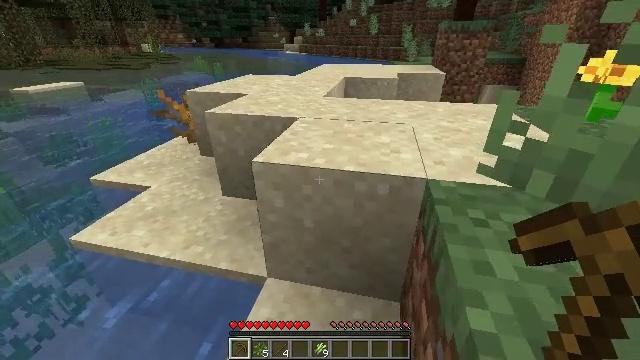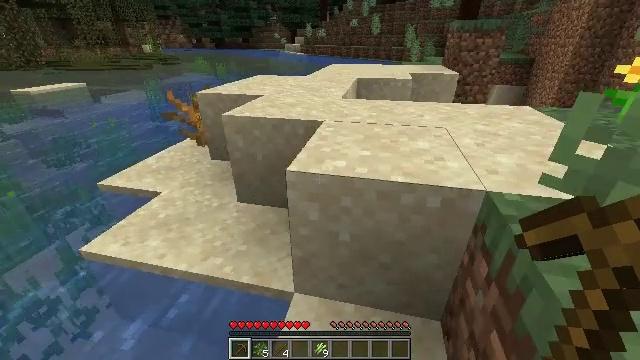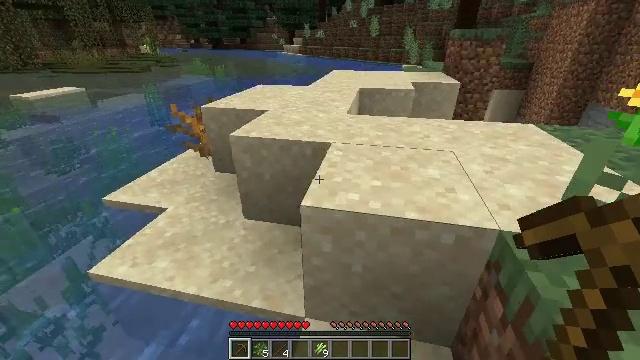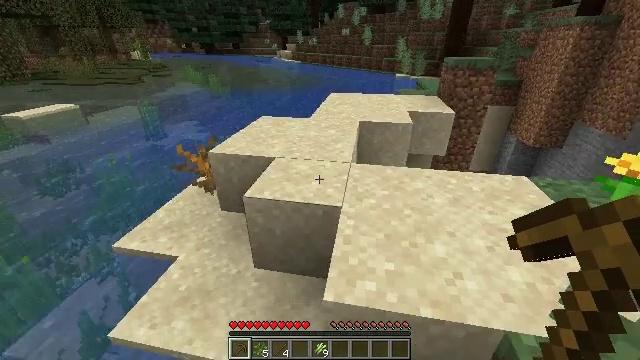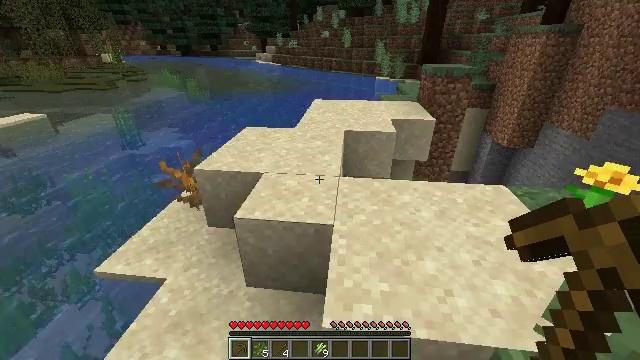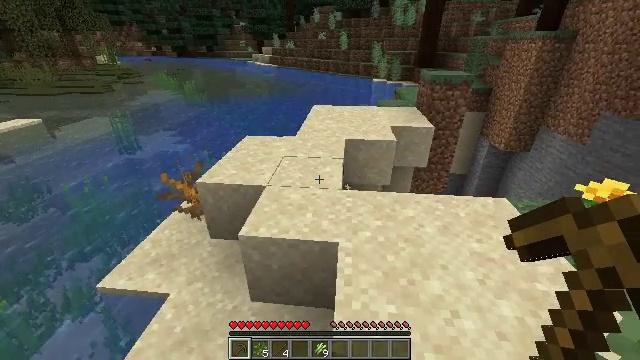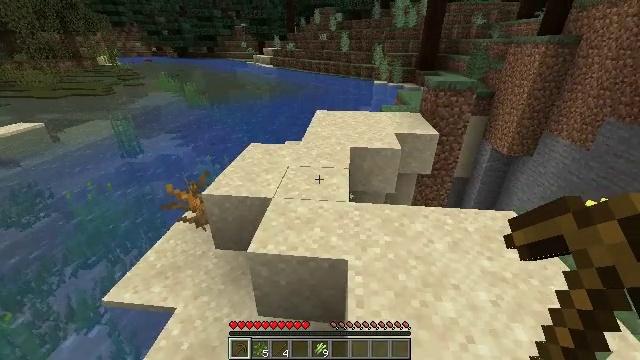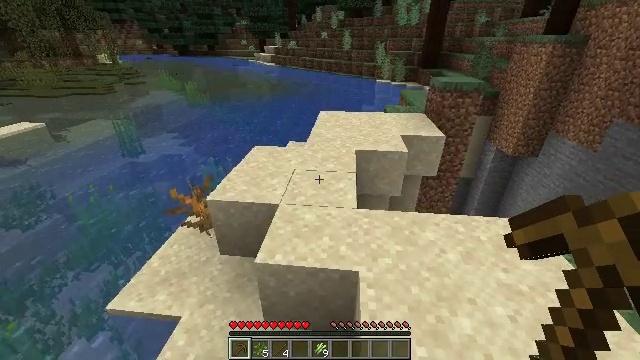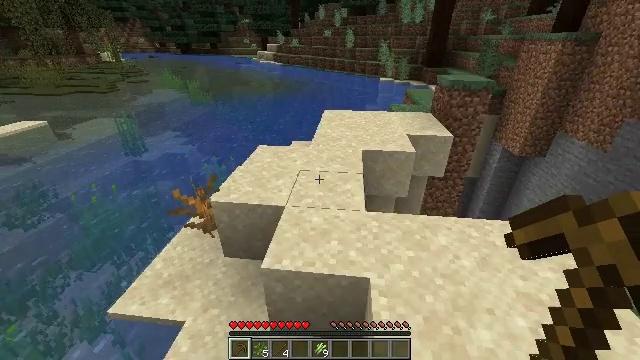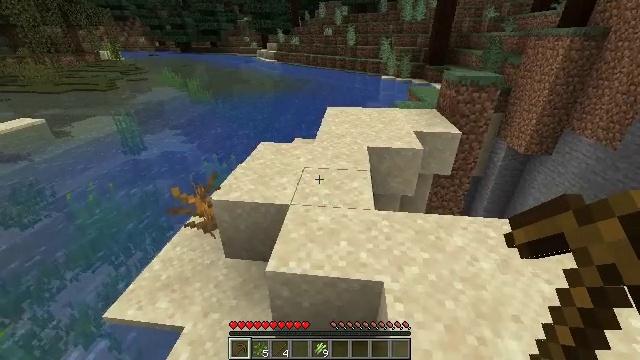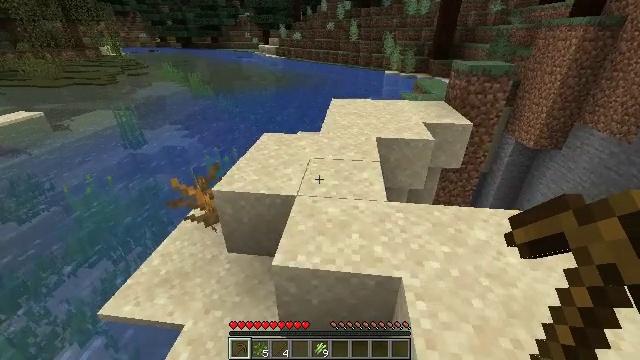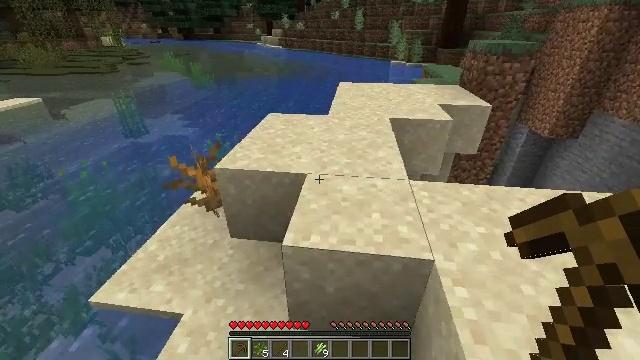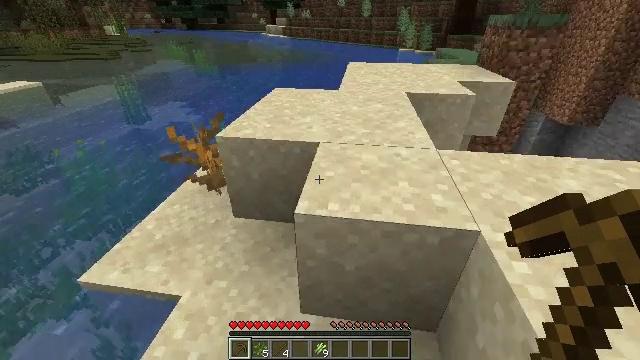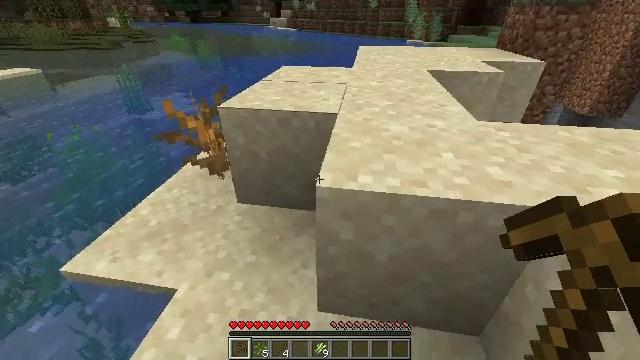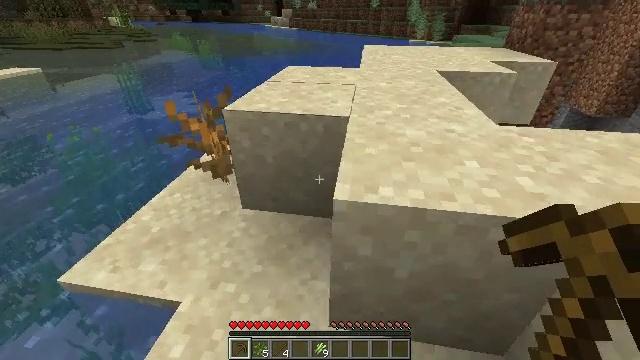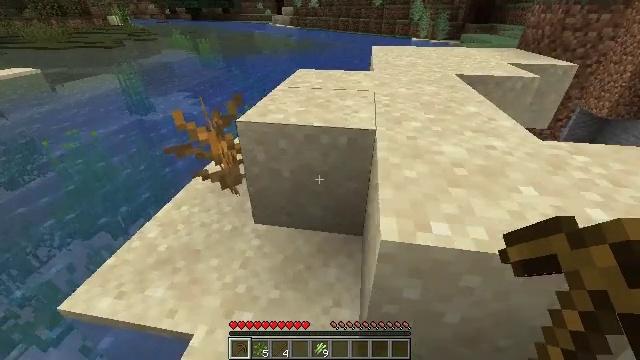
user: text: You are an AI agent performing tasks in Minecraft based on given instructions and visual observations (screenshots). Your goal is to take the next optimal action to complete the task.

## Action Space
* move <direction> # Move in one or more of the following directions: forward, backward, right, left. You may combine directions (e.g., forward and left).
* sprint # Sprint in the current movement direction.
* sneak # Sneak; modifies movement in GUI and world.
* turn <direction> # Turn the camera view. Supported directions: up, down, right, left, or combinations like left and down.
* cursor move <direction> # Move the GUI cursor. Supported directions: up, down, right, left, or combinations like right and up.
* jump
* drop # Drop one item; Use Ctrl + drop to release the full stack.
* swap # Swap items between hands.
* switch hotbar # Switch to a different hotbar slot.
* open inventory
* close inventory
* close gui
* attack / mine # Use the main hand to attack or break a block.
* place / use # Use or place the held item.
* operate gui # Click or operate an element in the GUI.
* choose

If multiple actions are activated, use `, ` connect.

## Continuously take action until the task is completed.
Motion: motion action
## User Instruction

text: Collect the dead bush from dry areas.
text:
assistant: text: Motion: move forward and move left
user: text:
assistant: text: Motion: move forward and move left, jump
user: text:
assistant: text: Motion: move forward and move left, turn right, jump
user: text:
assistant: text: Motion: move forward and move left, turn right, jump
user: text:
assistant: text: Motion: move forward, jump
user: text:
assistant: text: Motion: move forward, jump
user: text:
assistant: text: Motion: move forward, jump
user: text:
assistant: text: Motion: move forward
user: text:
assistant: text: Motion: move forward and move left
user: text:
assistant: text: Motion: move forward and move left
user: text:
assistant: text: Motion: move forward and move left, turn down
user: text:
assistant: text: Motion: move forward and move left, turn down
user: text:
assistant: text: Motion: move forward and move left
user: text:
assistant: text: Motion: move forward and move left
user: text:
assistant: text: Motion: move forward and move left
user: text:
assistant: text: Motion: move forward and move left
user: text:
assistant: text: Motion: move forward and move left
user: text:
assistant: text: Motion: move forward and move left
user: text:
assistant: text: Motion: move forward and move left, turn down
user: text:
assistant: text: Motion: move forward and move left, turn right and down
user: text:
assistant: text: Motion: move left, turn right and down
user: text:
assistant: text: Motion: turn right
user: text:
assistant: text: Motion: turn right
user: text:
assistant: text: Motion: turn right, attack / mine
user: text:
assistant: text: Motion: attack / mine
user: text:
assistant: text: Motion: attack / mine
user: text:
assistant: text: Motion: no_op
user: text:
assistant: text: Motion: no_op
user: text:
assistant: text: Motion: no_op